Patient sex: M
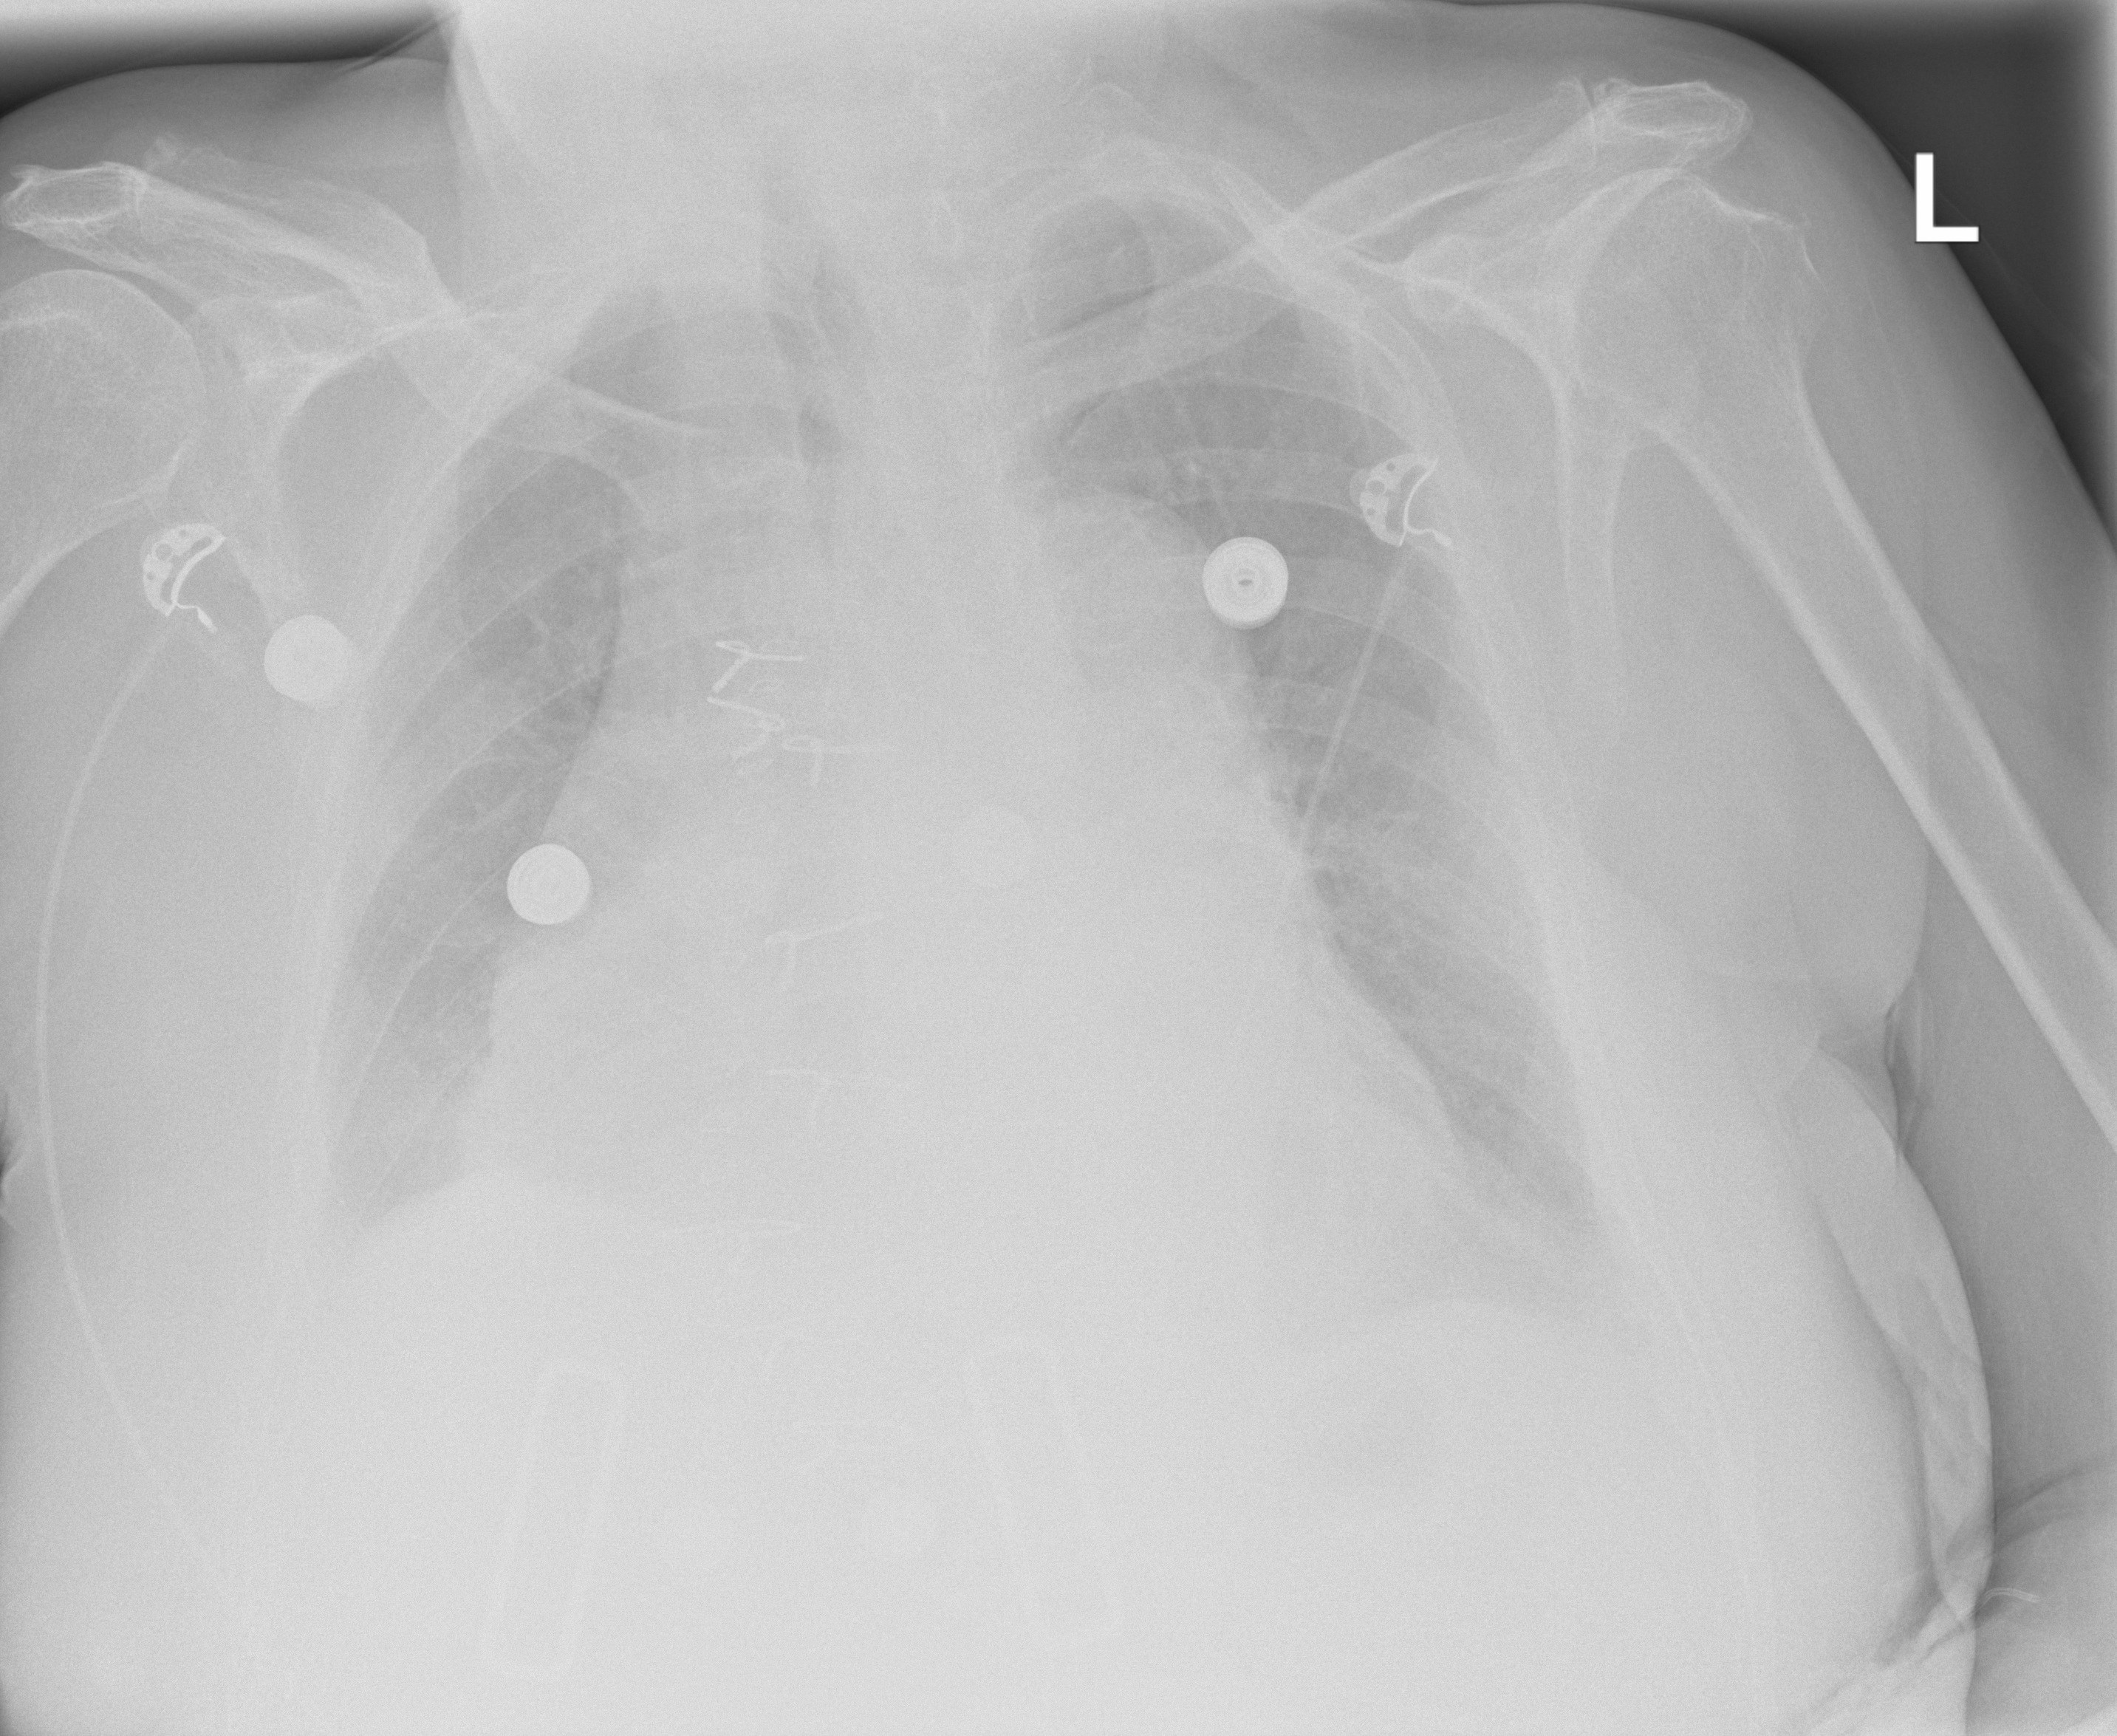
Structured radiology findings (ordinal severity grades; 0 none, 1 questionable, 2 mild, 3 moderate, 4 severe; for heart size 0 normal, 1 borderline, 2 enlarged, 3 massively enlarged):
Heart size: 2
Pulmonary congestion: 0
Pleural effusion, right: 2
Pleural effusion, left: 2
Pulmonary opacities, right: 0
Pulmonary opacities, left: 0
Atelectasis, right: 2
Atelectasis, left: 2